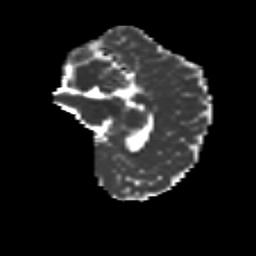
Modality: MD
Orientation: sagittal
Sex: male
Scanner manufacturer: siemens
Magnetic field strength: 3 T
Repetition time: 5 s
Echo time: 0.071 s